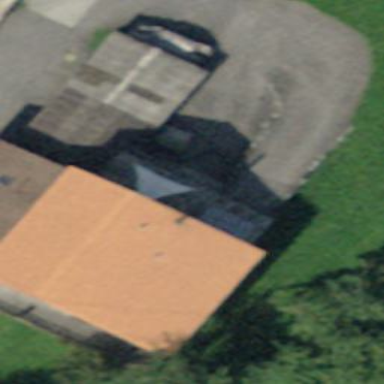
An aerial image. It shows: Garage building.